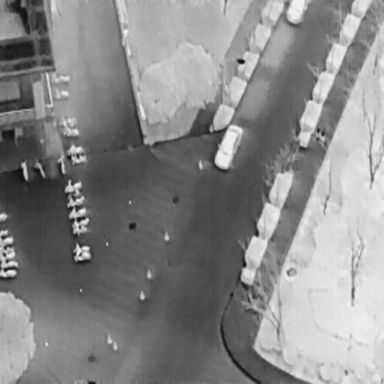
There are 26 objects shown in the infrared image, including 23 Bicycles, a Car, and two People.